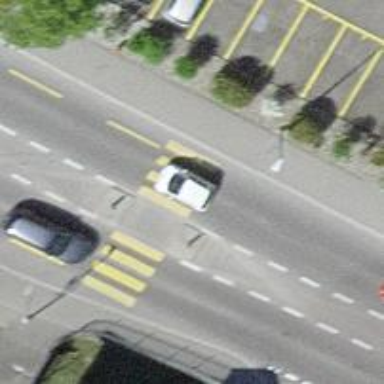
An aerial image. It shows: Uncontrolled road crossing with pedestrian island.